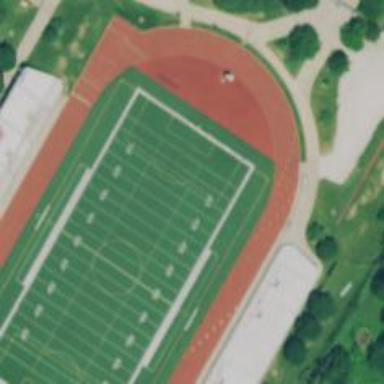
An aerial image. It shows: American football pitch.